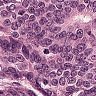
Metastatic tissue present: yes